【题型】填空题　【知识点】立体几何　【难度】medium
如图所示，在直角梯形$ABCD$中，$AD\parallel BC$，$AB\perp BC$，$AD=AB=2$，$BC=4$。将折线$DABC$绕着$CD$所在直线旋转一周形成的旋转面的面积是\_\_\_\_.

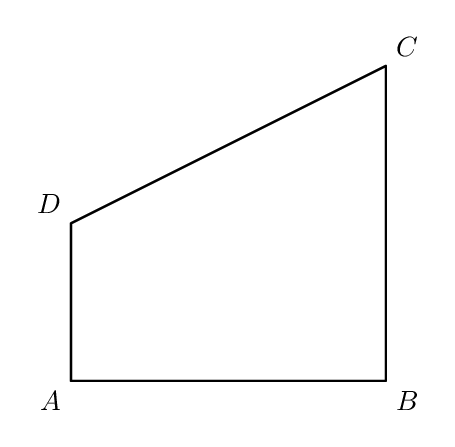
【解答】
\noindent \textbf{【答案】}$16\pi$

\vspace{0.5em}
\noindent \textbf{【分析】}根据旋转体在性质，结合圆锥和圆台的侧面积公式即可求解.

\vspace{0.5em}
\noindent \textbf{【解析】}过$A$作$AE\perp CD$于点$E$，
\noindent 由于$AD\parallel BC$，$AB\perp BC$，$AD=AB=2$，$BC=4$，
\noindent 所以$BD=\sqrt{2}AB=2\sqrt{2}$，$\angle ABD=\angle ADB=45^\circ$，进而$CD=\sqrt{BD^2+BC^2-2BD\cdot BC\cos45^\circ}=2\sqrt{2}$，故
\[
BD^2+CD^2=BC^2
\]
\noindent 因此$BD\perp CD$，又$AE\perp CD$，所以四边形$ABDE$为直角梯形，
\noindent 所以折线$DABC$绕着$CD$所在直线旋转一周形成的旋转体为：以$\text{Rt}\triangle BCD$绕$CD$形成的圆锥和以梯形$ABDE$绕着$CD$形成的圆台，挖去以$\text{Rt}\triangle AED$绕$CD$形成的小圆锥，如图示：$AE=ED=\dfrac{\sqrt{2}}{2}AD=\sqrt{2}$，
\noindent 故表面积为
\[
S=\pi BD\cdot BC+\pi(AE+BD)\cdot AB-\pi AE\cdot AD=\pi\times2\sqrt{2}\times4+\pi(\sqrt{2}+2\sqrt{2})\times2+\pi\times\sqrt{2}\times2=16\pi,
\]
\noindent 故答案为：$16\pi$

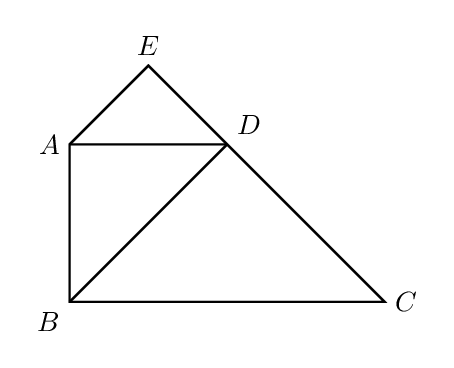
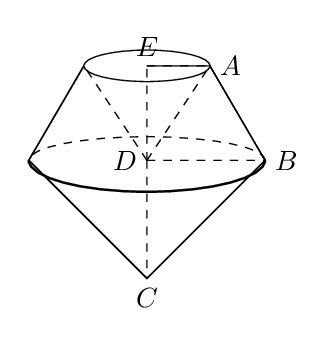